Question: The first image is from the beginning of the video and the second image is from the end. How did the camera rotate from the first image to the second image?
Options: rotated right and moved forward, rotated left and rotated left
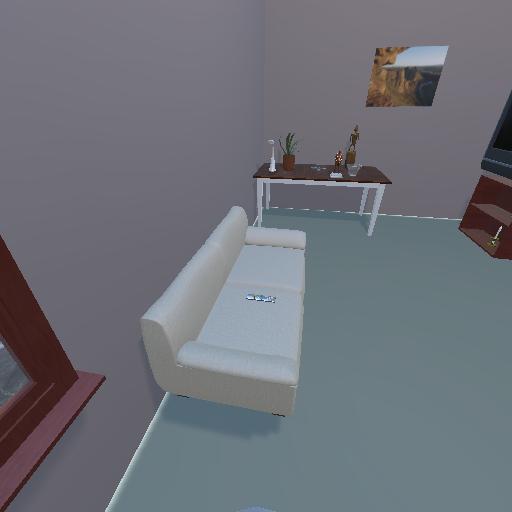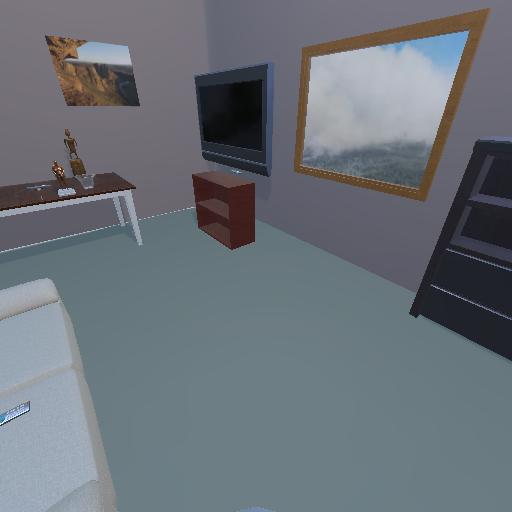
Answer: rotated right and moved forward